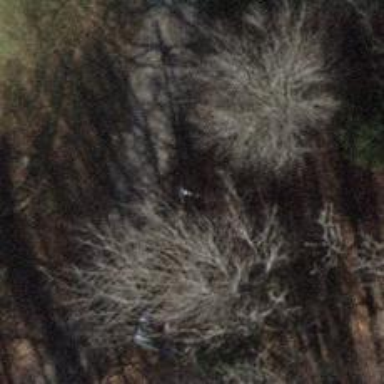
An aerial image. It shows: Minor power line.